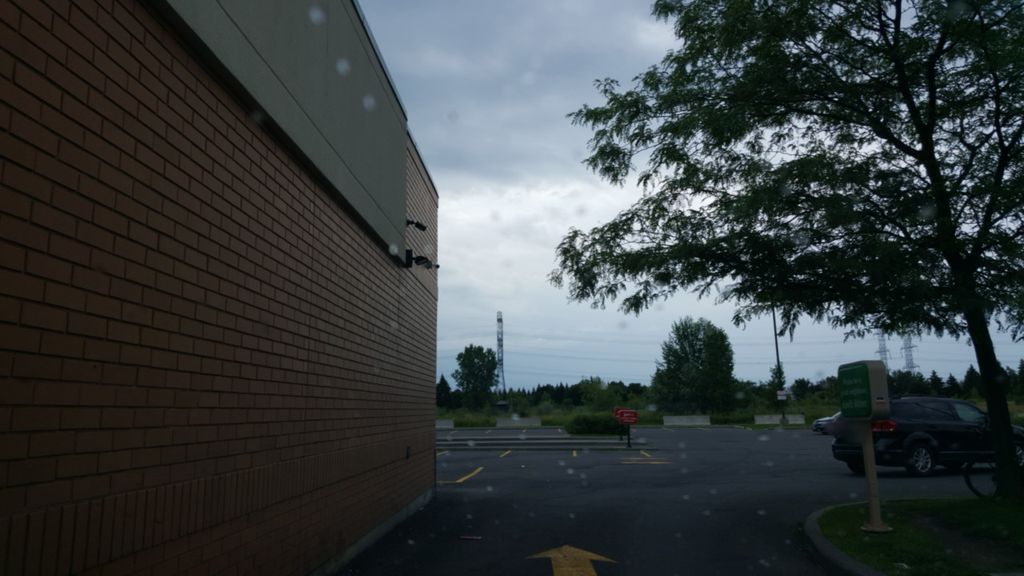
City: ottawa-gatineau